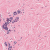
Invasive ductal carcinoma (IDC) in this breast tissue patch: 0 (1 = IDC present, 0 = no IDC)